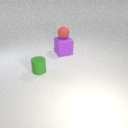
large purple rubber cube below small red rubber sphere